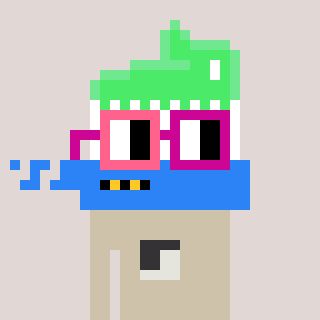
a pixel art character with square pink and red glasses, a toothbrush-shaped head and a bege-colored body on a warm background